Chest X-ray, PA view. Patient: 41 years old, sex M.
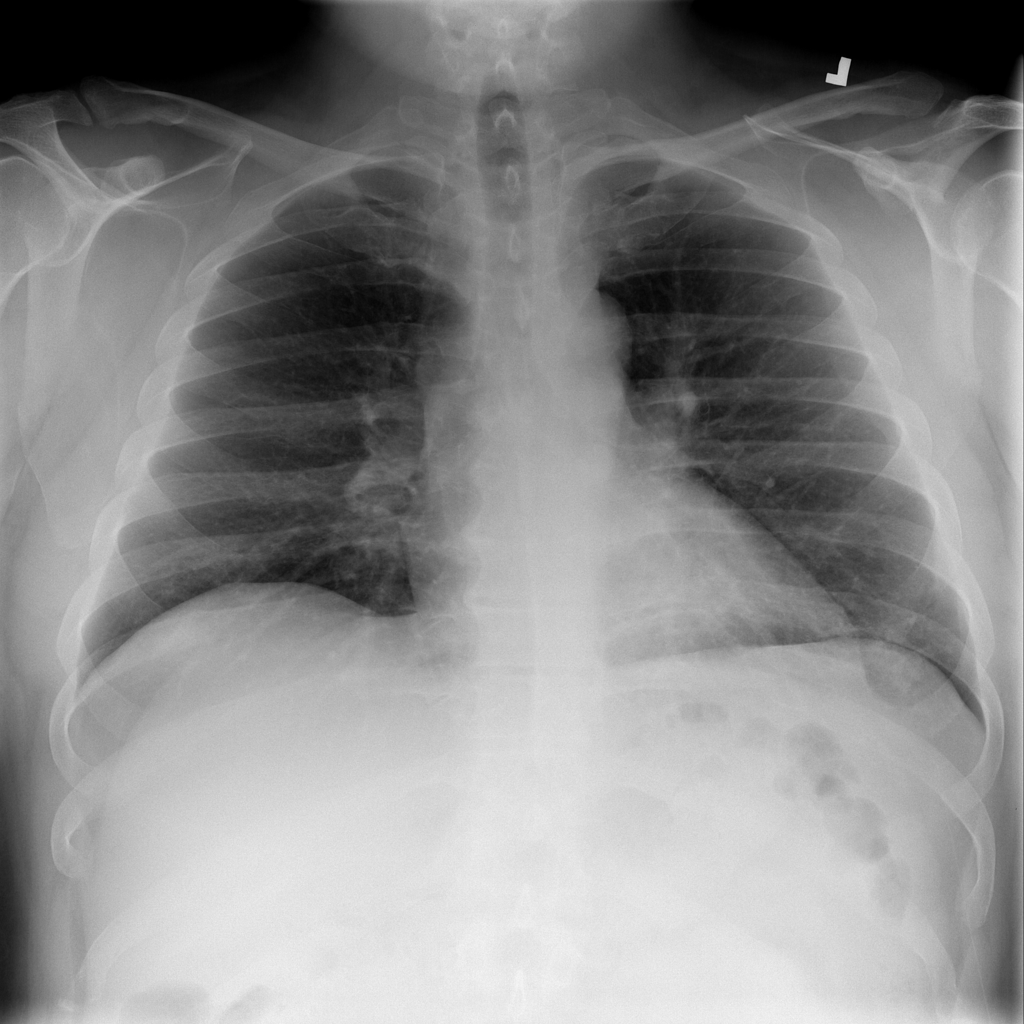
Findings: Atelectasis